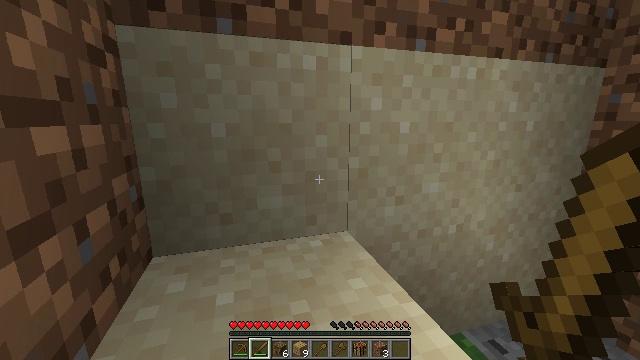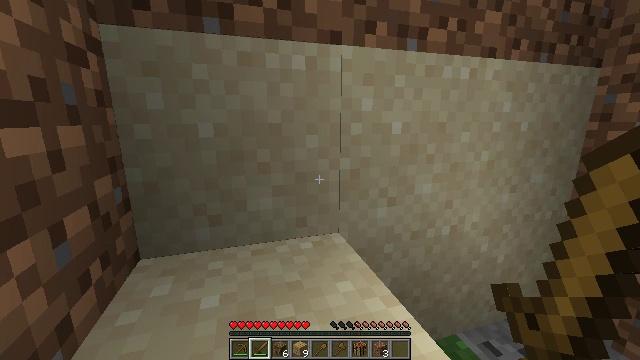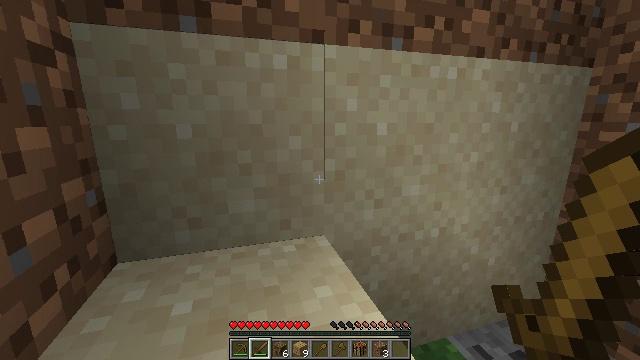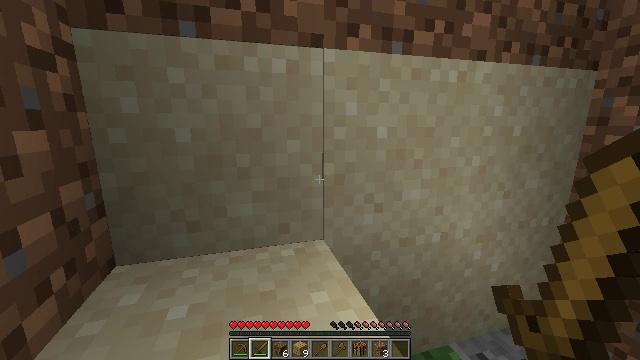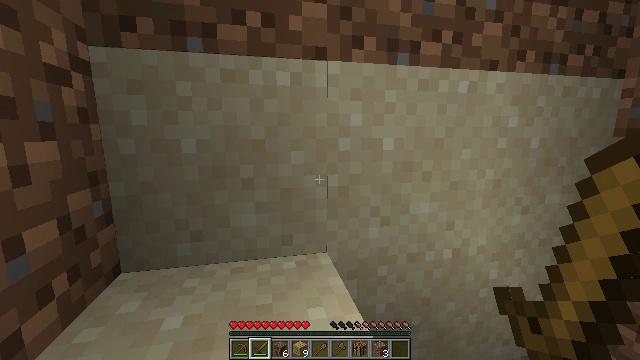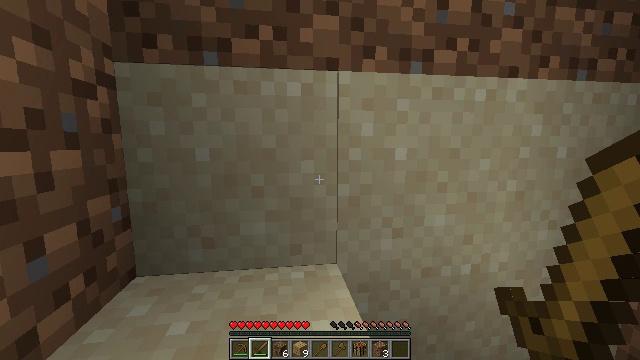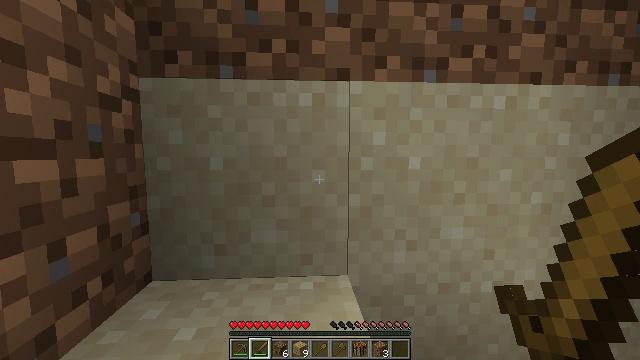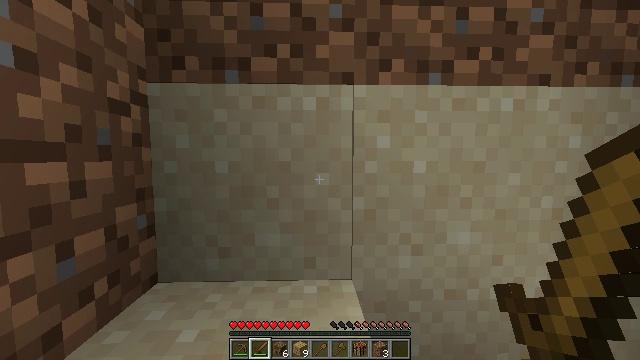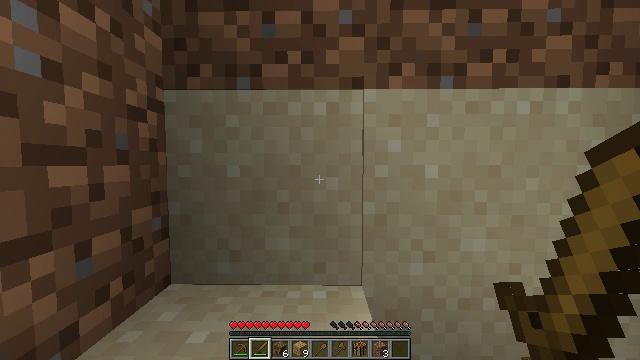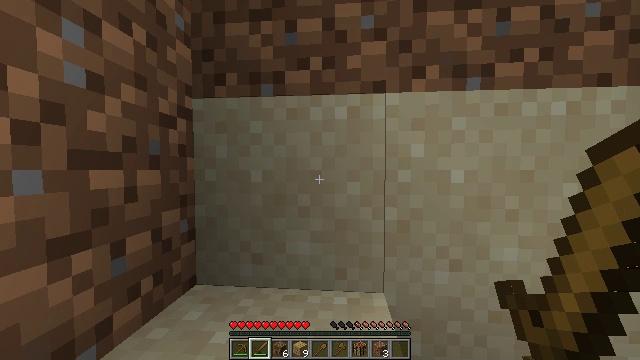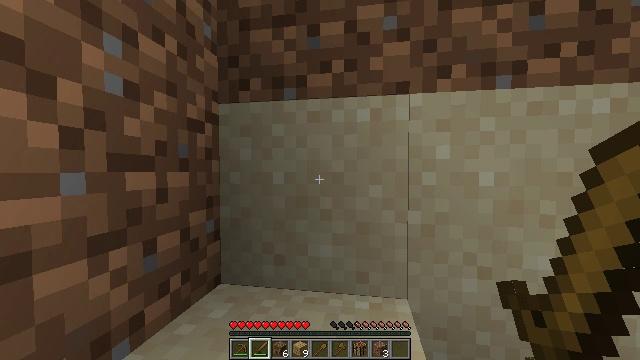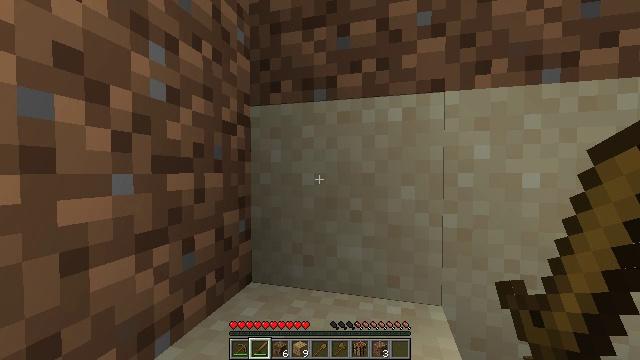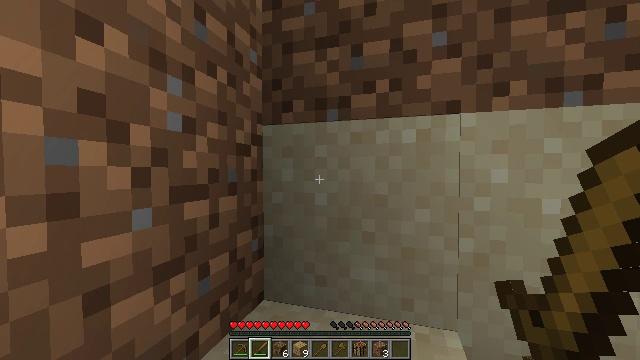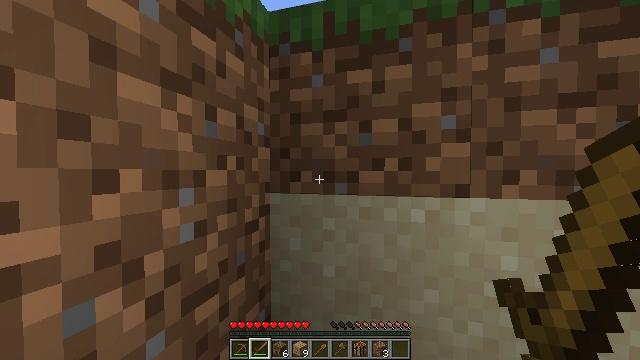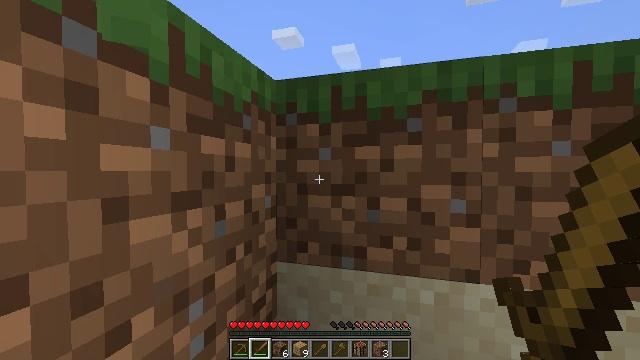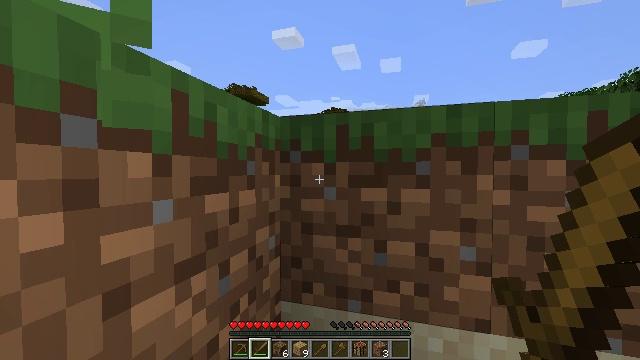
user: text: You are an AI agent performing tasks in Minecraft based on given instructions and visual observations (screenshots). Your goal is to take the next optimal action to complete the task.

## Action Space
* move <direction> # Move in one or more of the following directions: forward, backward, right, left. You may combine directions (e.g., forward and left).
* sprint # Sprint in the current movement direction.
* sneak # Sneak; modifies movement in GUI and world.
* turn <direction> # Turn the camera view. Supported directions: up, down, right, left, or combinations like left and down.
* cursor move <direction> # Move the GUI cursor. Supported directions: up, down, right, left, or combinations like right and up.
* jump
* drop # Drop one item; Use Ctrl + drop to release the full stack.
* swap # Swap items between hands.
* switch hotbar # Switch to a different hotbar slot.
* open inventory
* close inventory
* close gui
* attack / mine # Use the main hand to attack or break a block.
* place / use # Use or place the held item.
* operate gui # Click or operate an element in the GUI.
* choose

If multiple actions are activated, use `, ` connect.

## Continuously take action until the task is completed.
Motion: motion action
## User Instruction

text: Mine grass block from the ground.
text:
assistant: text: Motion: move forward, sprint
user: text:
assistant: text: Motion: move forward, sprint
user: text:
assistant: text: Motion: move forward, sprint
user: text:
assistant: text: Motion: move forward, sprint, turn left and up
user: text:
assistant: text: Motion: move forward, sprint, turn left and up
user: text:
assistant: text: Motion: move forward, sprint, turn left and up
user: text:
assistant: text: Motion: move forward, sprint, turn left
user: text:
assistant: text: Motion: move forward, sprint, turn left and up
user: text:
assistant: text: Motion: move forward, sprint, turn left and up
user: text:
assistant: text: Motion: move forward, sprint, turn left
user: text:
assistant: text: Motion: move forward, sprint, turn left
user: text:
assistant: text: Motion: move forward, sprint, turn left, jump
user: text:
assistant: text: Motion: move forward, sprint, jump
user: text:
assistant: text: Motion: move forward, sprint, jump
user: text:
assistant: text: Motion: move forward, sprint, jump
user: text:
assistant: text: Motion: move forward, sprint
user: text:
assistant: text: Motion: move forward, sprint
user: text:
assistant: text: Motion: move forward, sprint
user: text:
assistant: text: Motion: move forward, sprint
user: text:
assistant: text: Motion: move forward, sprint
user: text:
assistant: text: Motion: move forward, sprint
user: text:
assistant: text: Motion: move forward, sprint
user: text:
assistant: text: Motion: move forward, sprint
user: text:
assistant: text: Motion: move forward, sprint
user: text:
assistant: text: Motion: move forward, sprint
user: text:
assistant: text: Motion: move forward, sprint
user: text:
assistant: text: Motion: move forward, sprint
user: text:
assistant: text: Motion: move forward, sprint
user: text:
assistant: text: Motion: move forward, sprint
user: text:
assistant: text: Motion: move forward, sprint, attack / mine